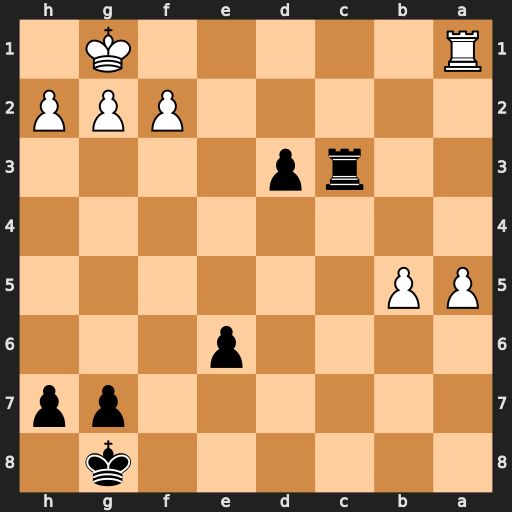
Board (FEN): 6k1/6pp/4p3/PP6/8/2rp4/5PPP/R5K1
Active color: b
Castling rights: -
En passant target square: -
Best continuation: d2 Rd1 Rc1 Kf1 Rxd1+